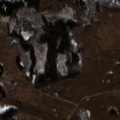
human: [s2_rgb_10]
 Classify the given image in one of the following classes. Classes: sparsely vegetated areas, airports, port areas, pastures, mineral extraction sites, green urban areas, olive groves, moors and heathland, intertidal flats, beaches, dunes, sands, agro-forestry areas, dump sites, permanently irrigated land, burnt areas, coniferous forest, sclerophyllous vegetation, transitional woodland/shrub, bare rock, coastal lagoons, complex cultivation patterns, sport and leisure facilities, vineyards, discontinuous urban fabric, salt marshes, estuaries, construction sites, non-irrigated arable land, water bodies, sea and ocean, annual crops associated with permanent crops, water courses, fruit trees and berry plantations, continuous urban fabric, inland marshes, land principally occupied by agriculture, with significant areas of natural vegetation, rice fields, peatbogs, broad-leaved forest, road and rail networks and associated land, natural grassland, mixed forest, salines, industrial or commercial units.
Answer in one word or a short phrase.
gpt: non-irrigated arable land, pastures, complex cultivation patterns, land principally occupied by agriculture, with significant areas of natural vegetation, broad-leaved forest, mixed forest, transitional woodland/shrub